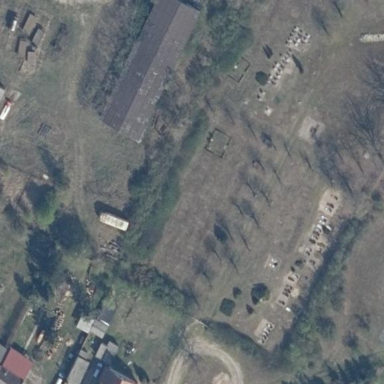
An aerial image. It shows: Cemetery.